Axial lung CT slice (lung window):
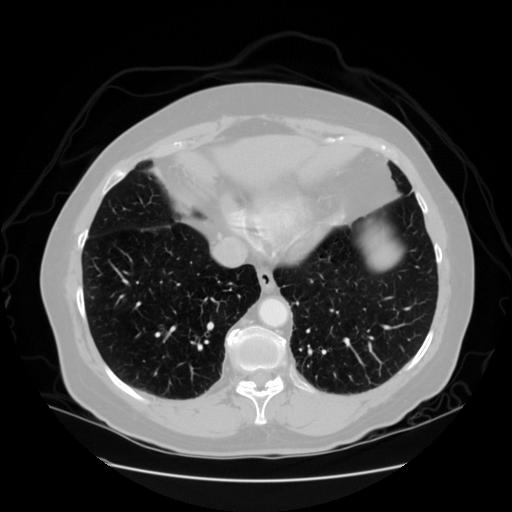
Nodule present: no